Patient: sex M, age 51
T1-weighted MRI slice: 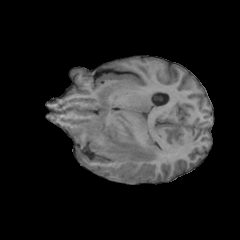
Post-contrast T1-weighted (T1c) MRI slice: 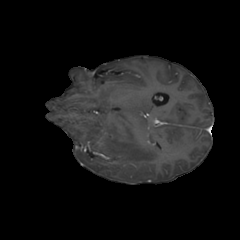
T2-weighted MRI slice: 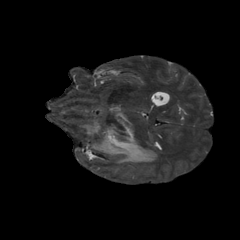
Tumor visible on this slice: yes
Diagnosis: Glioblastoma, IDH-wildtype
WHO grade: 4